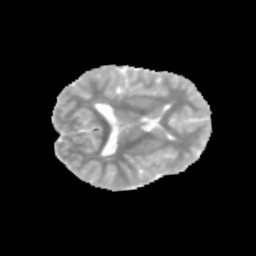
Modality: MD
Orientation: axial
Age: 9
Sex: male
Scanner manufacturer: siemens
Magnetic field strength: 3 T
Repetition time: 3.8 s
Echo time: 0.07 s